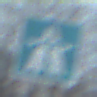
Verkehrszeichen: Autobahn
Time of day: SunriseSunset
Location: Outdoor (RoadRail)
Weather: PartlyCloudy
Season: NotSpecified
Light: Natural